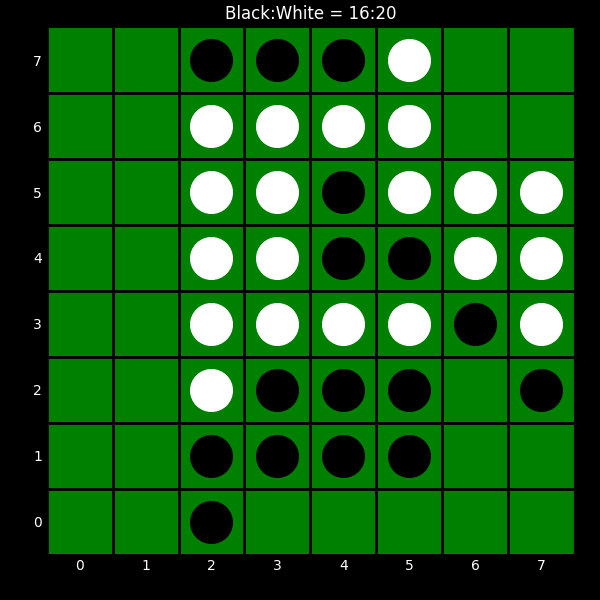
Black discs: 16
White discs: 20